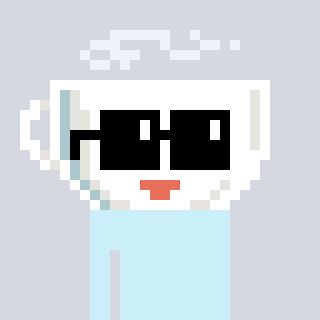
a pixel art character with square black sunglasses, a mug-shaped head and a red-colored body on a cool background